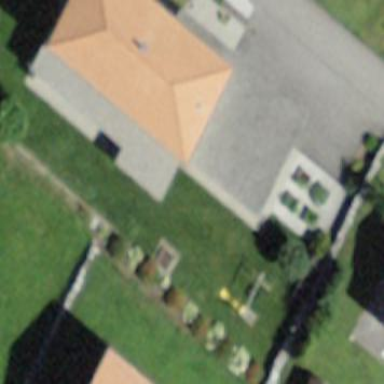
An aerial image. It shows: Garage.